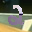
Label: 2